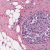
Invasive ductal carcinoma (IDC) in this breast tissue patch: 0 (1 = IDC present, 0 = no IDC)